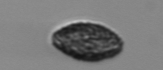
Label: Pseudochattonella_farcimen